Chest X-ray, PA view. Patient: 54 years old, sex M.
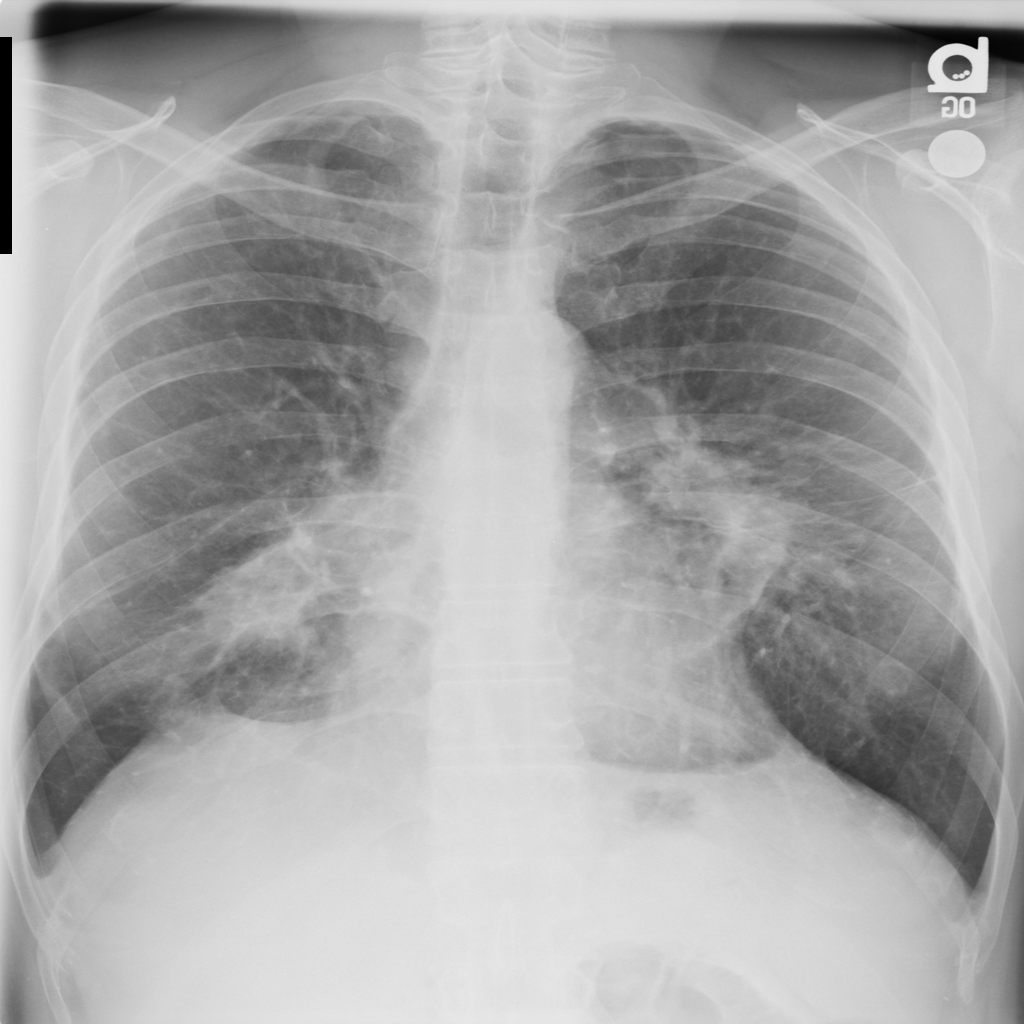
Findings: Infiltration